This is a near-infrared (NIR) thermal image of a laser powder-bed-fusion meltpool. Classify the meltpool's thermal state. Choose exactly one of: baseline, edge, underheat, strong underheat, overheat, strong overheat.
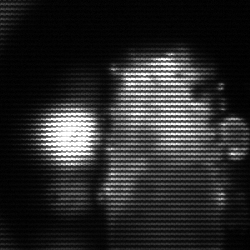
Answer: strong underheat